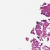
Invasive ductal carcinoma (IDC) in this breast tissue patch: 0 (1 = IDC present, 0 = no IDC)